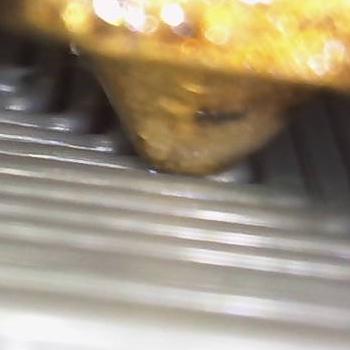
Flow rate: 144%